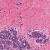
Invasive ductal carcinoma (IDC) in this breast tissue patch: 0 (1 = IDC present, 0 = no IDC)